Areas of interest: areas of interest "Transportation stations"
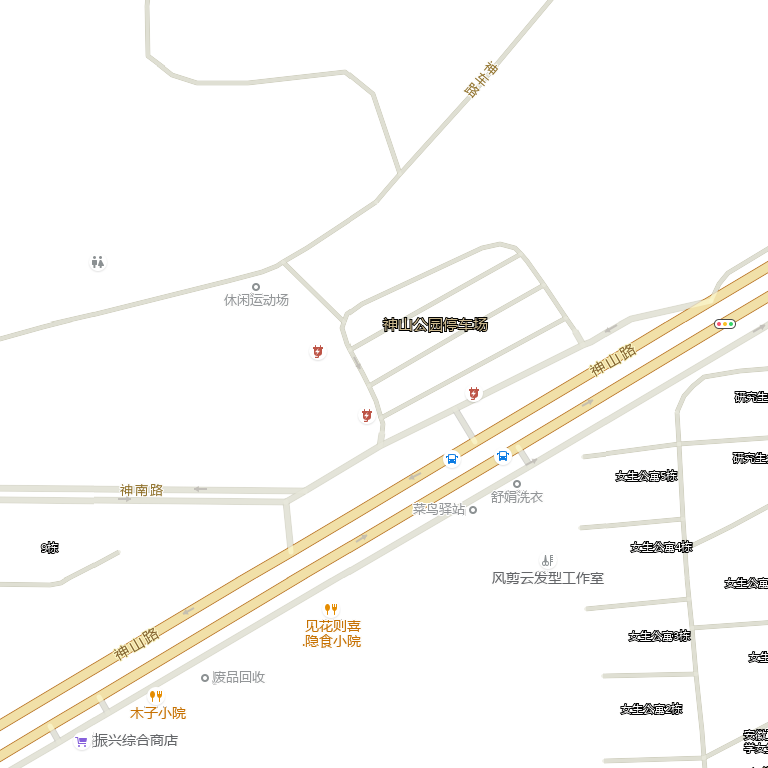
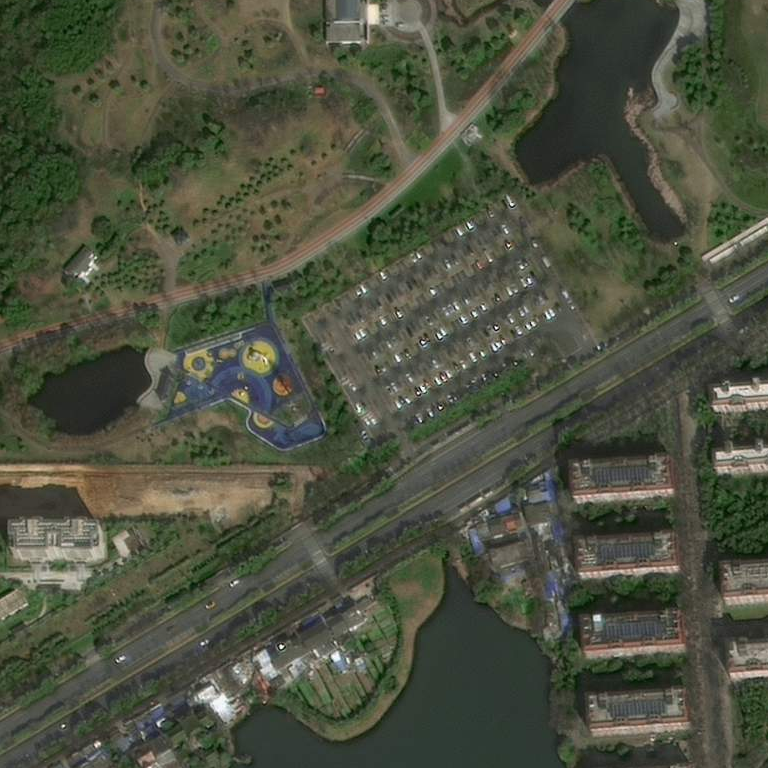